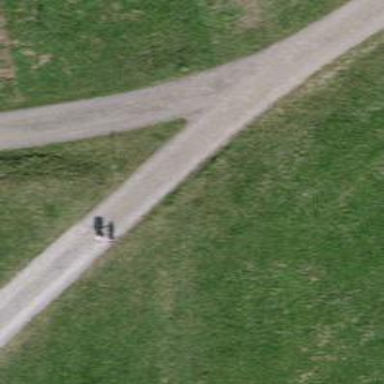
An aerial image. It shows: Asphalt track with grade1 tracktype.